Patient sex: F
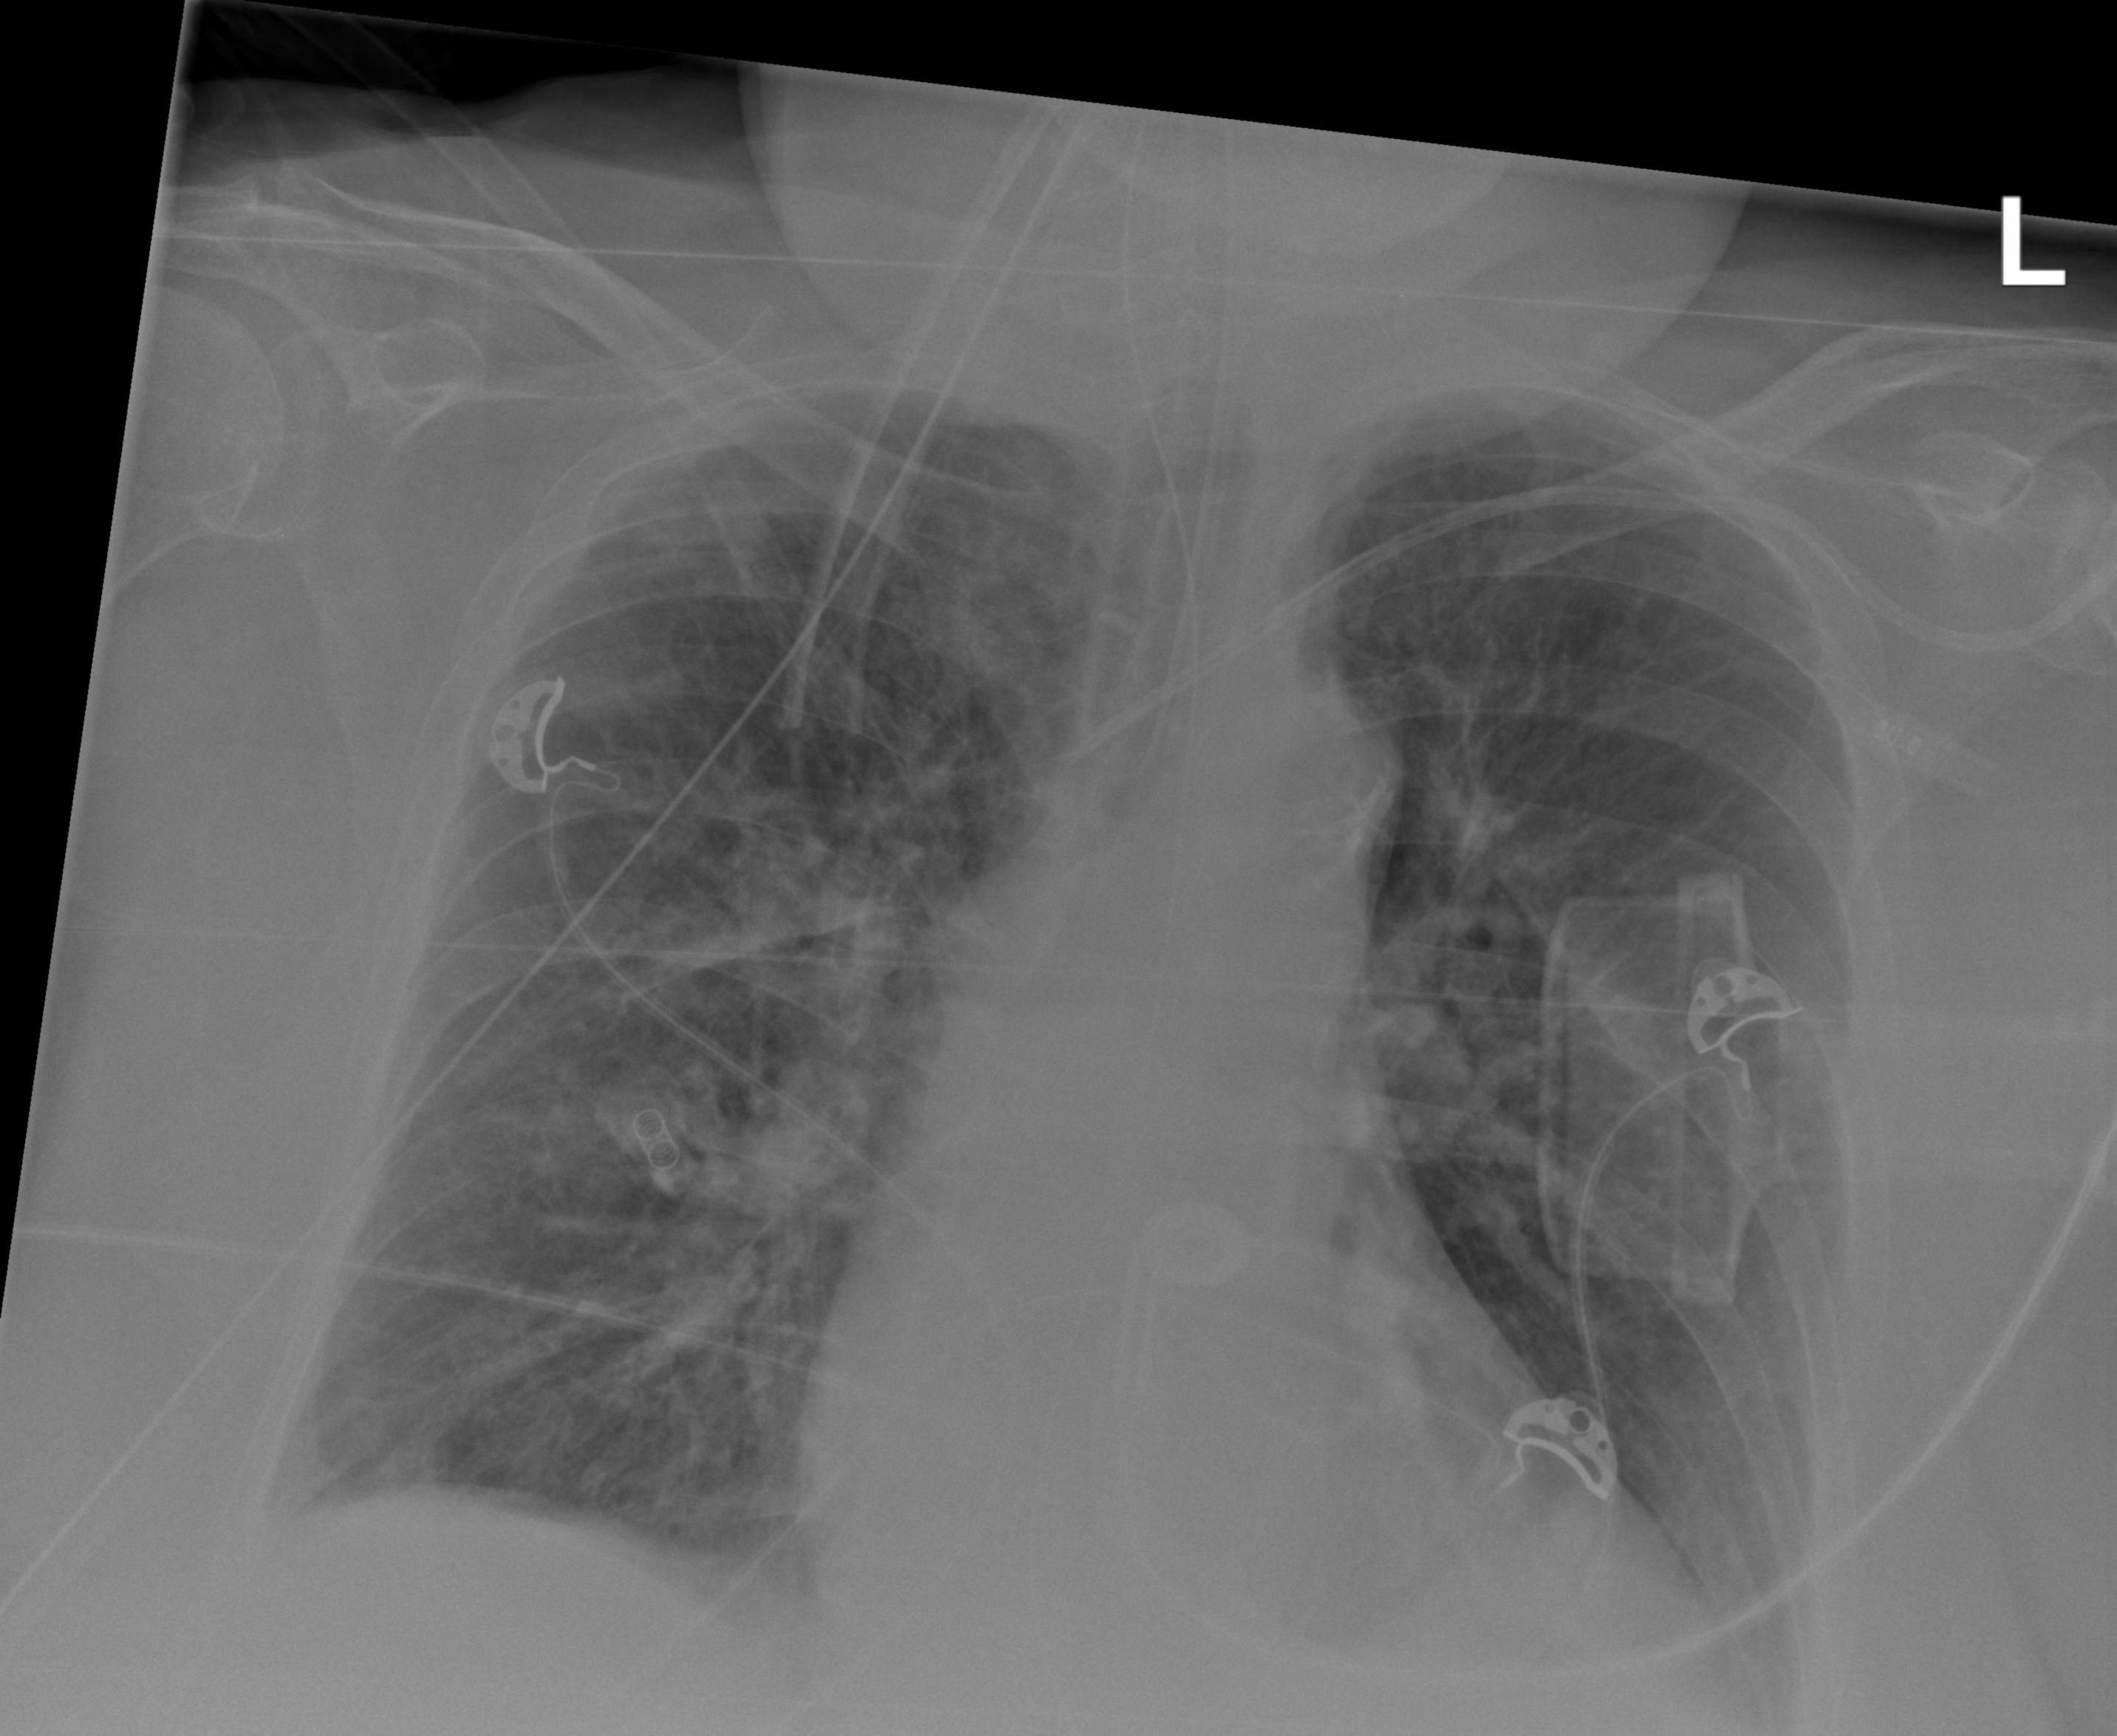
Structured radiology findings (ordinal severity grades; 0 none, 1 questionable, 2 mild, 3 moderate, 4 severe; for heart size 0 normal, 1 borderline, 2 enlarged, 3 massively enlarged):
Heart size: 1
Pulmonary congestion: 0
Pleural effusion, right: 0
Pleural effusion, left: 2
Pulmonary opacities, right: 2
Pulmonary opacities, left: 0
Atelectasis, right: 2
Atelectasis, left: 2